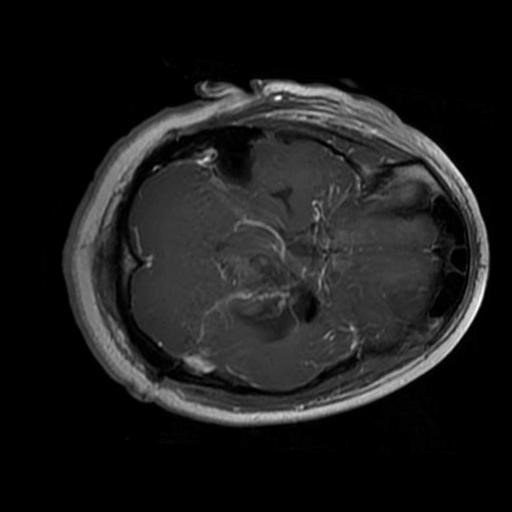
Label: brain_glioma